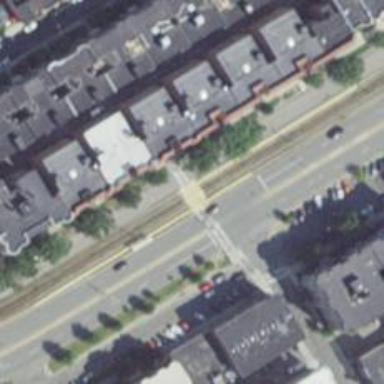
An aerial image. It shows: Railway crossing.